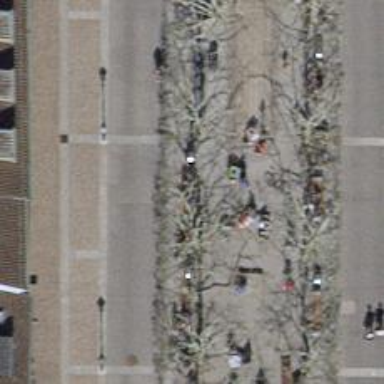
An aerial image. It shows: Brown bench.